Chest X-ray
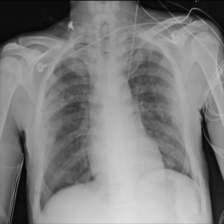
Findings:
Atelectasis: negative
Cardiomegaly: negative
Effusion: negative
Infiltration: negative
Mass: negative
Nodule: negative
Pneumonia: negative
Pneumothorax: negative
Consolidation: negative
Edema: negative
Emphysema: negative
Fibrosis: negative
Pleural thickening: negative
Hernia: negative